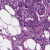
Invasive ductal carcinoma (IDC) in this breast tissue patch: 1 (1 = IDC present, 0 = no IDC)